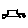
Label: car